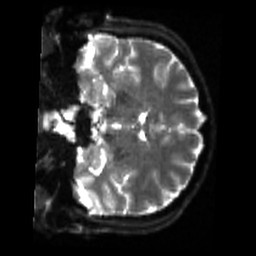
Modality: sbref
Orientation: coronal
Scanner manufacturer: siemens
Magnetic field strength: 3 T
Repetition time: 4 s
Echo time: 0.0594 s